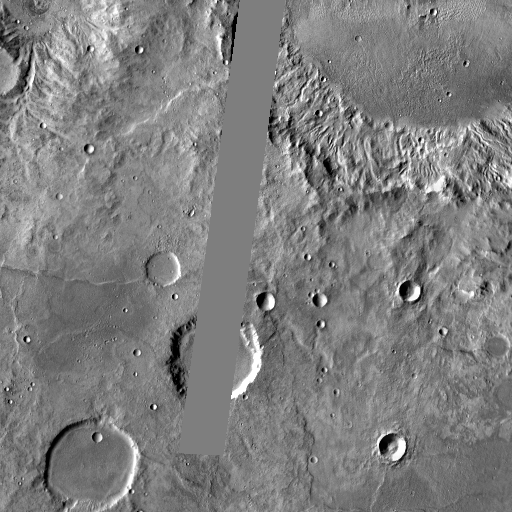
Crater classes present: Background, Other, Buried